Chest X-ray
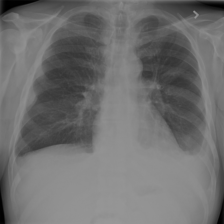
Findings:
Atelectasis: negative
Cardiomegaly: negative
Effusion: positive
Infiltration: negative
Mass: negative
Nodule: negative
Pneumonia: negative
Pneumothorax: negative
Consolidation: negative
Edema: negative
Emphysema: negative
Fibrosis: negative
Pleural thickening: negative
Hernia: negative